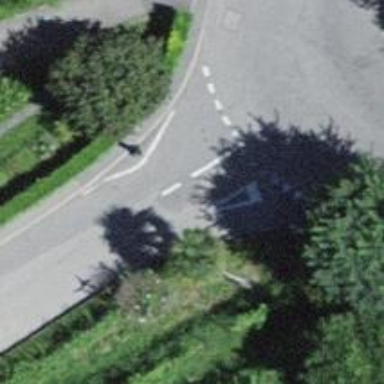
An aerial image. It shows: Road with "give way" sign.